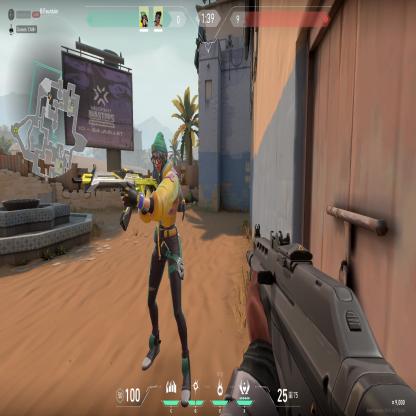
Label: teammate